Question:
I used this code to access the Specific XML under the SharePoint Mapped Folder;
'XmlReader reader = XmlReader.Create(Assembly.GetExecutingAssembly().GetManifestResourceStream( string.Format("{0}\{1}", SPUtility.GetGenericSetupPath("TEMPLATE\ADMIN\AIP_RefinementPanel"), "CustomFilterCategoryDefinition.xml")));'
But I got an error during the deployment. This code doesn't work to access this XML file. How can I fix my fault?
Thank you,
MKacar
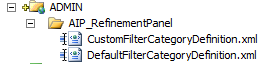
Answer: Your code should work if you omit the call to . I suppose you want to read a file from the filesystem not a resource embedded to your assembly.
'''
string templatePath = SPUtility.GetGenericSetupPath("TEMPLATE");
string xmlPath = Path.Combine(templatePath, @"ADMIN\AIP_RefinementPanel\CustomFilterCategoryDefinition.xml");
XmlReader reader = XmlReader.Create(xmlPath);
'''